Question: How is it possible that I add this sort of separators within a table cell?

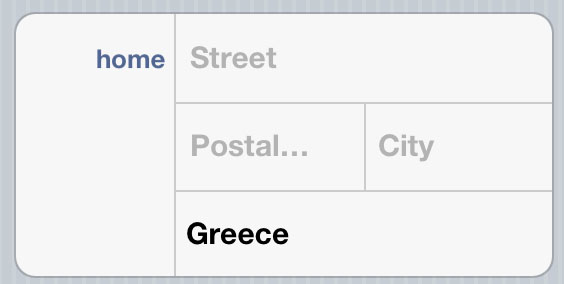
Answer: Or I would suggest you to use 1px gray line image to draw those lines in cell instead of using entire image in cell.